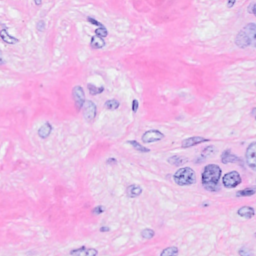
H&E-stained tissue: Breast